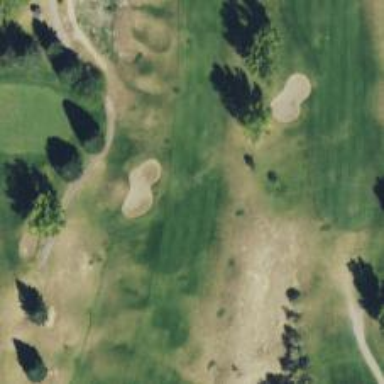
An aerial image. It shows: Golf hole.